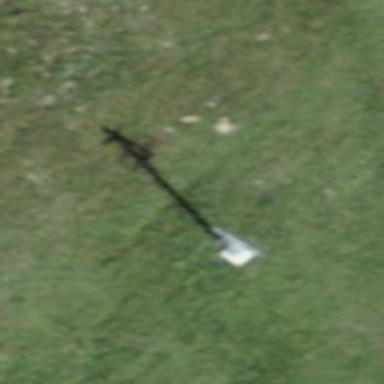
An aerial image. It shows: Pylon for aerialway.